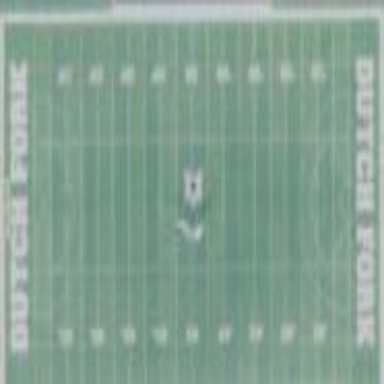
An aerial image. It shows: American football pitch.